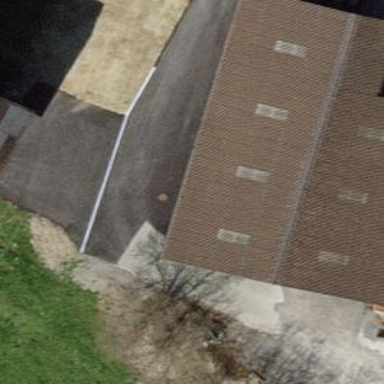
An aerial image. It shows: Farm auxiliary building with gabled roof.